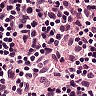
Metastatic tissue present: no